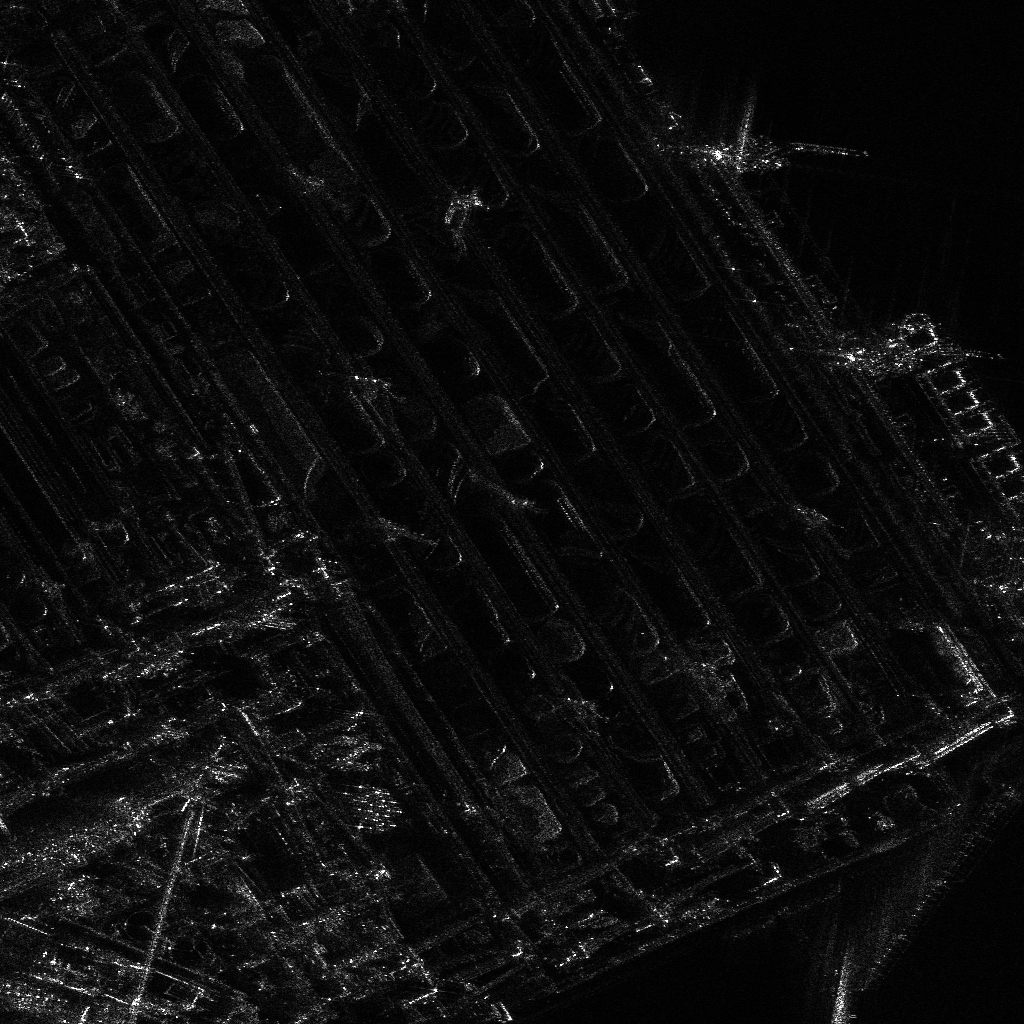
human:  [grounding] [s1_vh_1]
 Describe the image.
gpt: In the satellite image, there is  <ref>1 medium ore-oil </ref> <box>[[81, 39, 109, 44, 55]]</box> located at right.